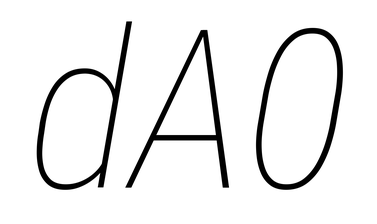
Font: Roboto-Italic_Condensed_Thin_Italic